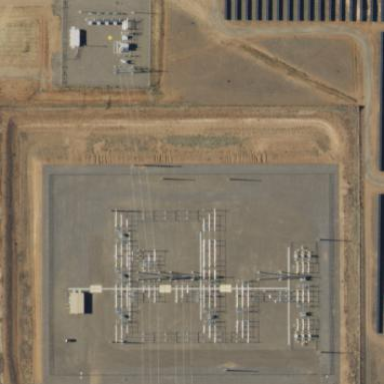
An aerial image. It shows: Generation substation.